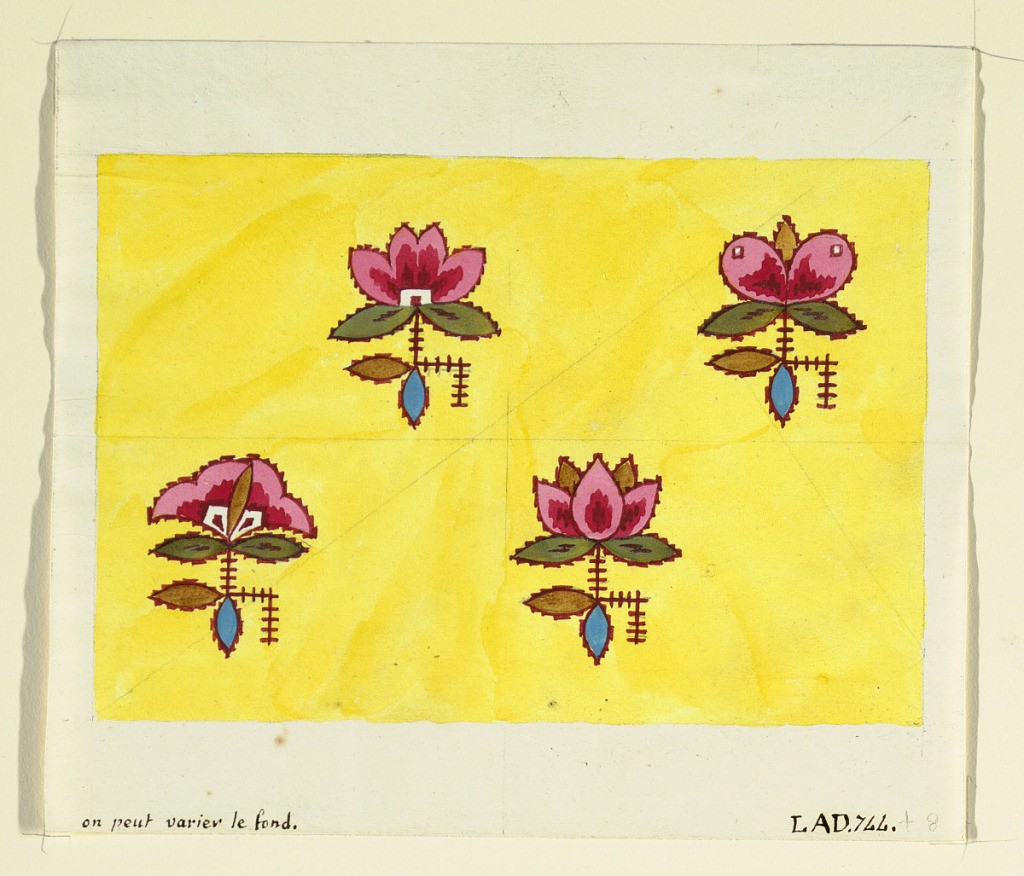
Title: Floral design for printed textiles
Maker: Louis-Albert DuBois, Swiss, 1752–1818
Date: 1800–1818
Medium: Brush and gouache, graphite on white laid paper
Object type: Drawing
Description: Four stylized red and pink flowers with ladder-shaped brown stems on yellow ground.